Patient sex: M
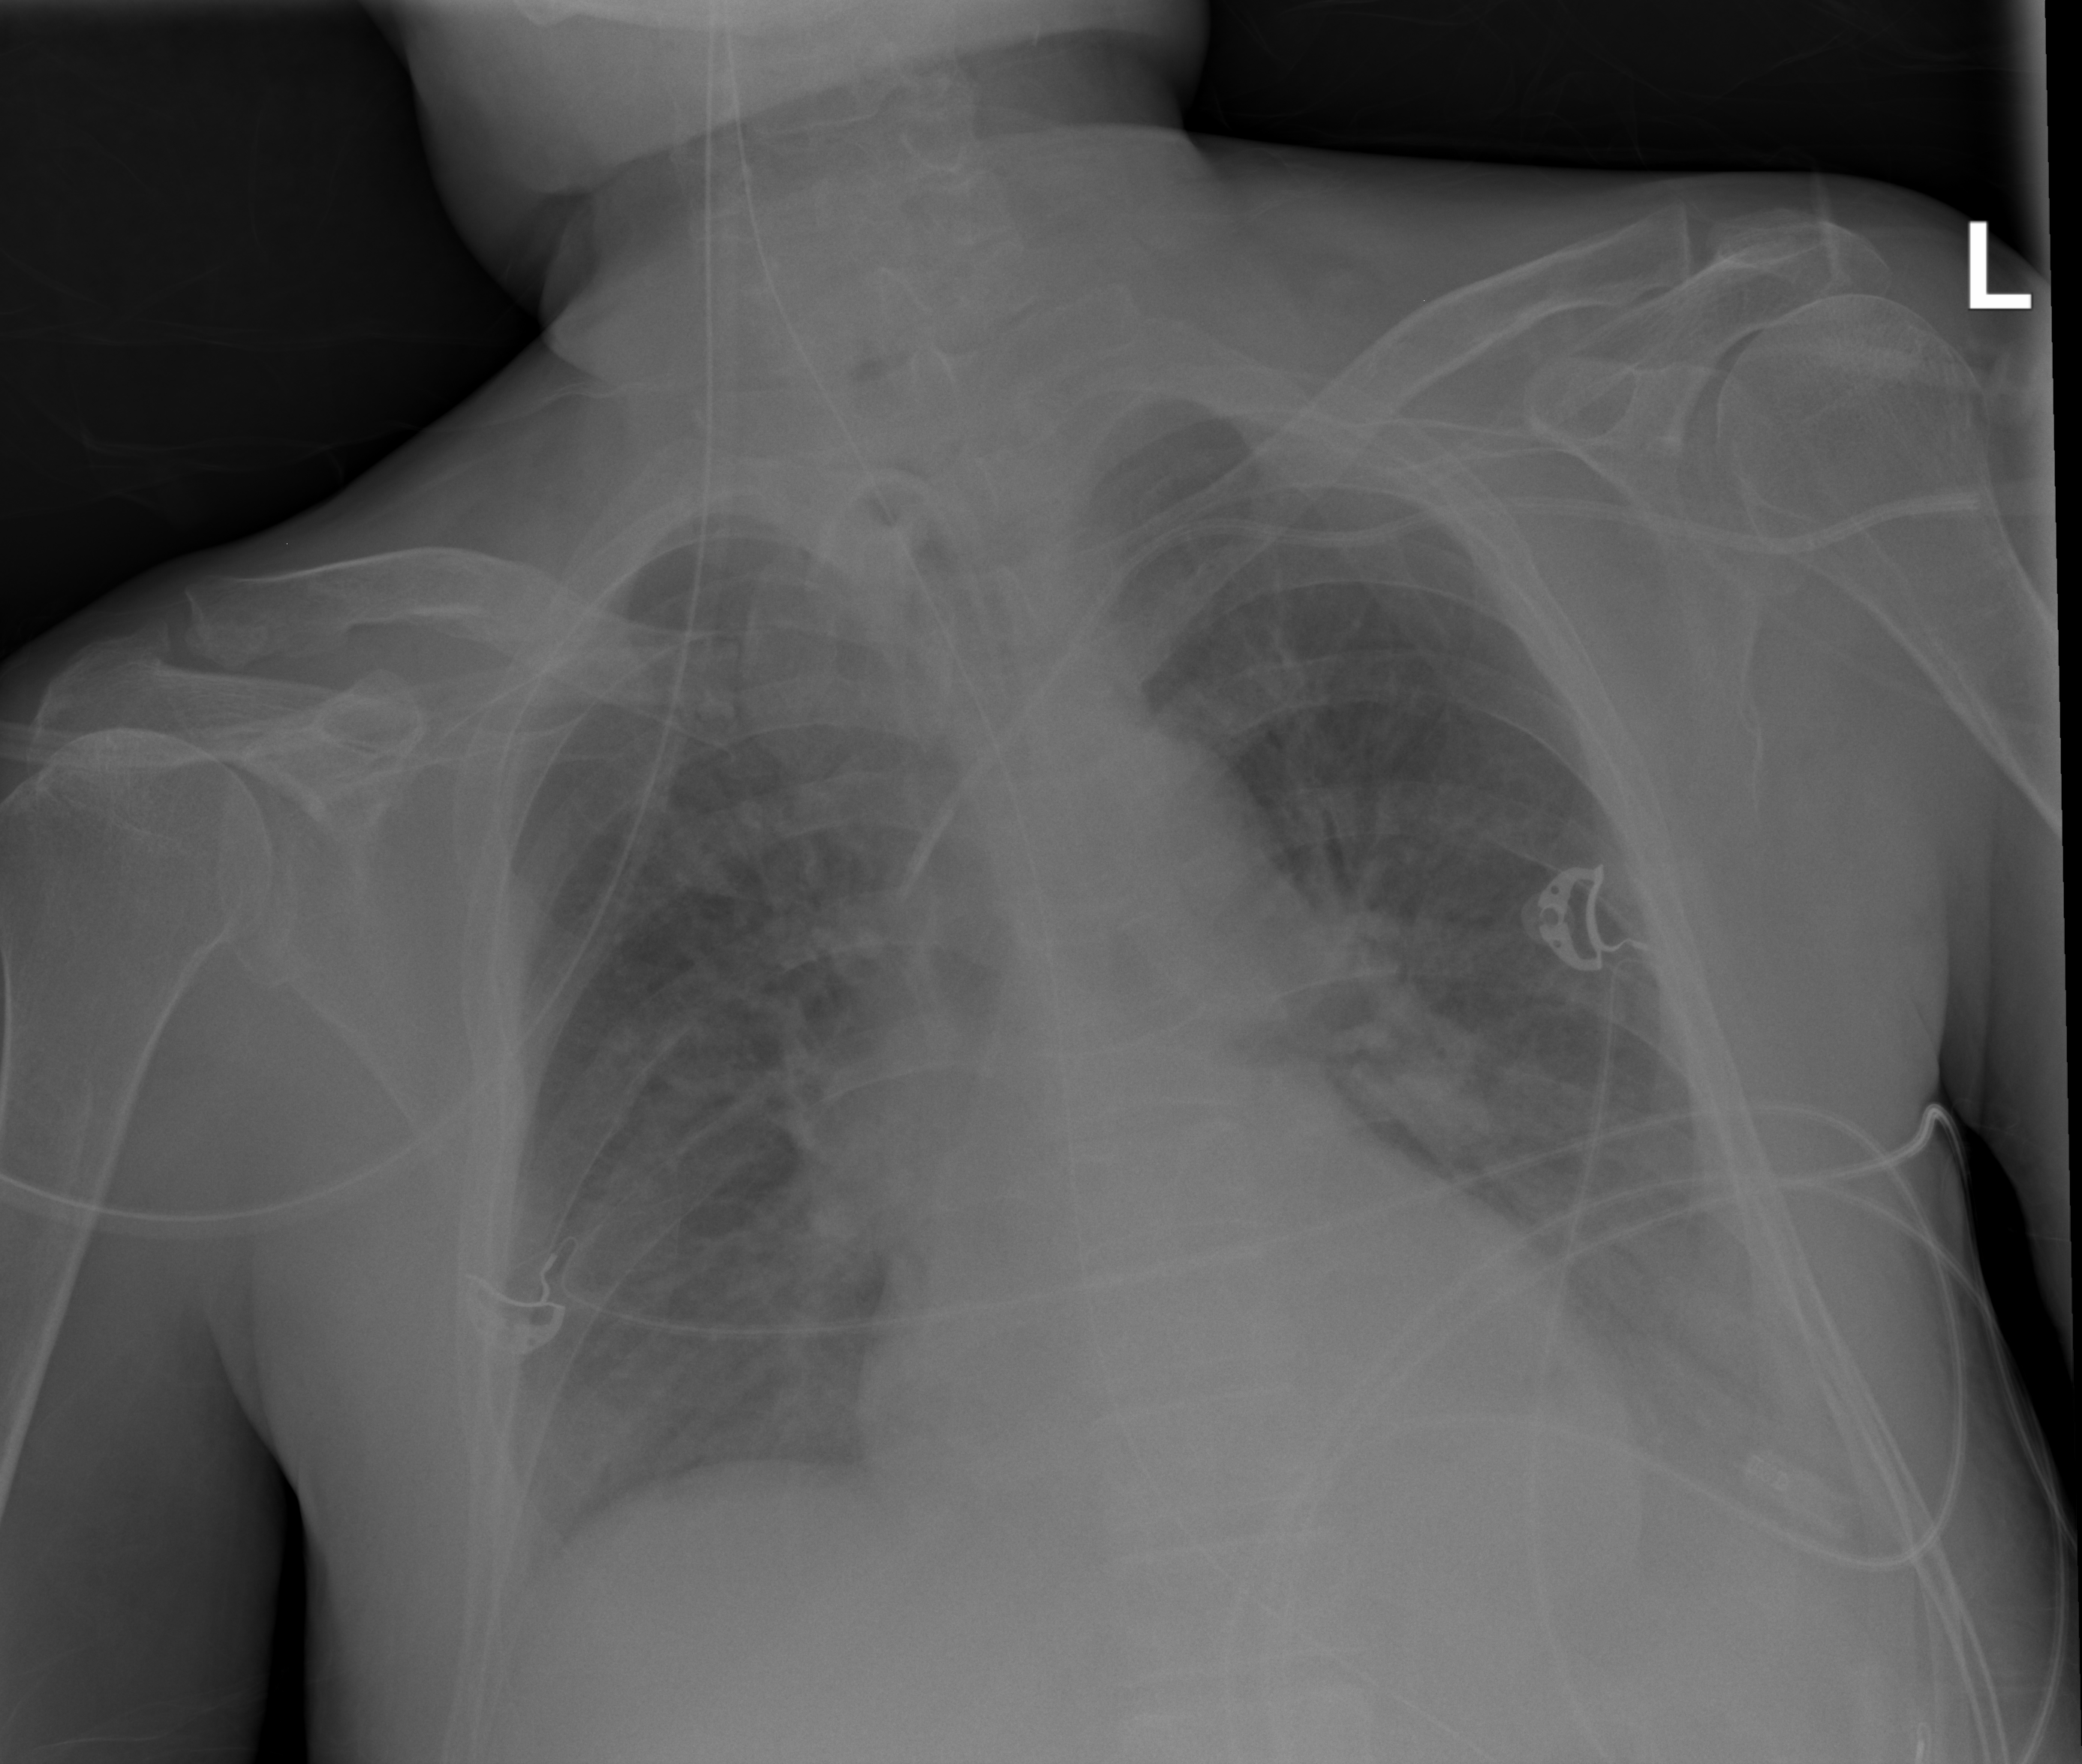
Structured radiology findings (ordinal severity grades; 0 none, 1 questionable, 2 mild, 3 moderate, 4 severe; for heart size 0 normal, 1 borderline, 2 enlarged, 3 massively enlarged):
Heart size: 0
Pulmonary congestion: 0
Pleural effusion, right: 0
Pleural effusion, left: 2
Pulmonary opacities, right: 0
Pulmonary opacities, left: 0
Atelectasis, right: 2
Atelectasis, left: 2